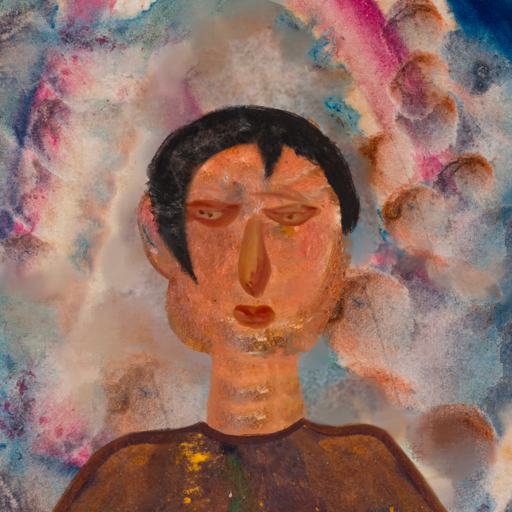
Background: Rupkatha, Head And Neck Front: Boggyland, Face Front: Pious_Lady, Bust: Comrade, Hair Front: Roy_Bahadur, Head Accessory: Blank, Second Necklace: Blank, Necklace: Blank, Baby: Blank